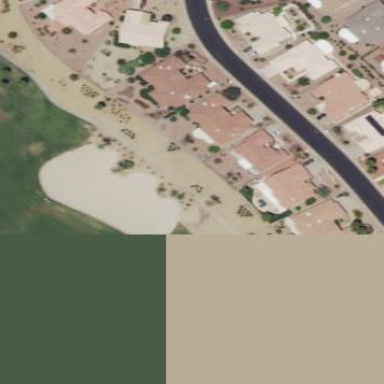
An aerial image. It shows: Sand bunker on golf course.